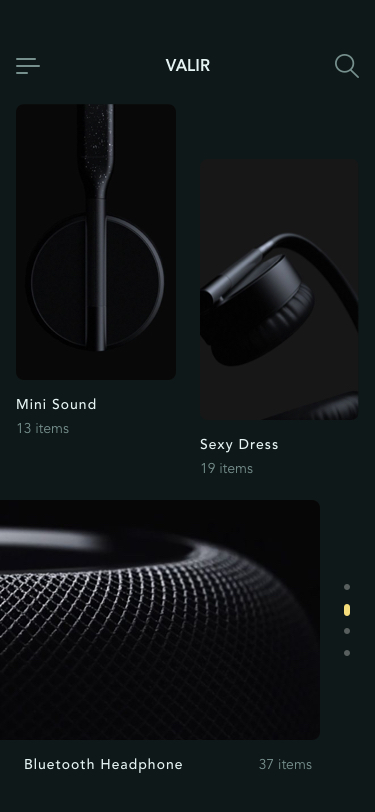
Text in this UI design:
Mini Sound
13 items
Bluetooth Headphone
37 items
Sexy Dress
19 items